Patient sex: M
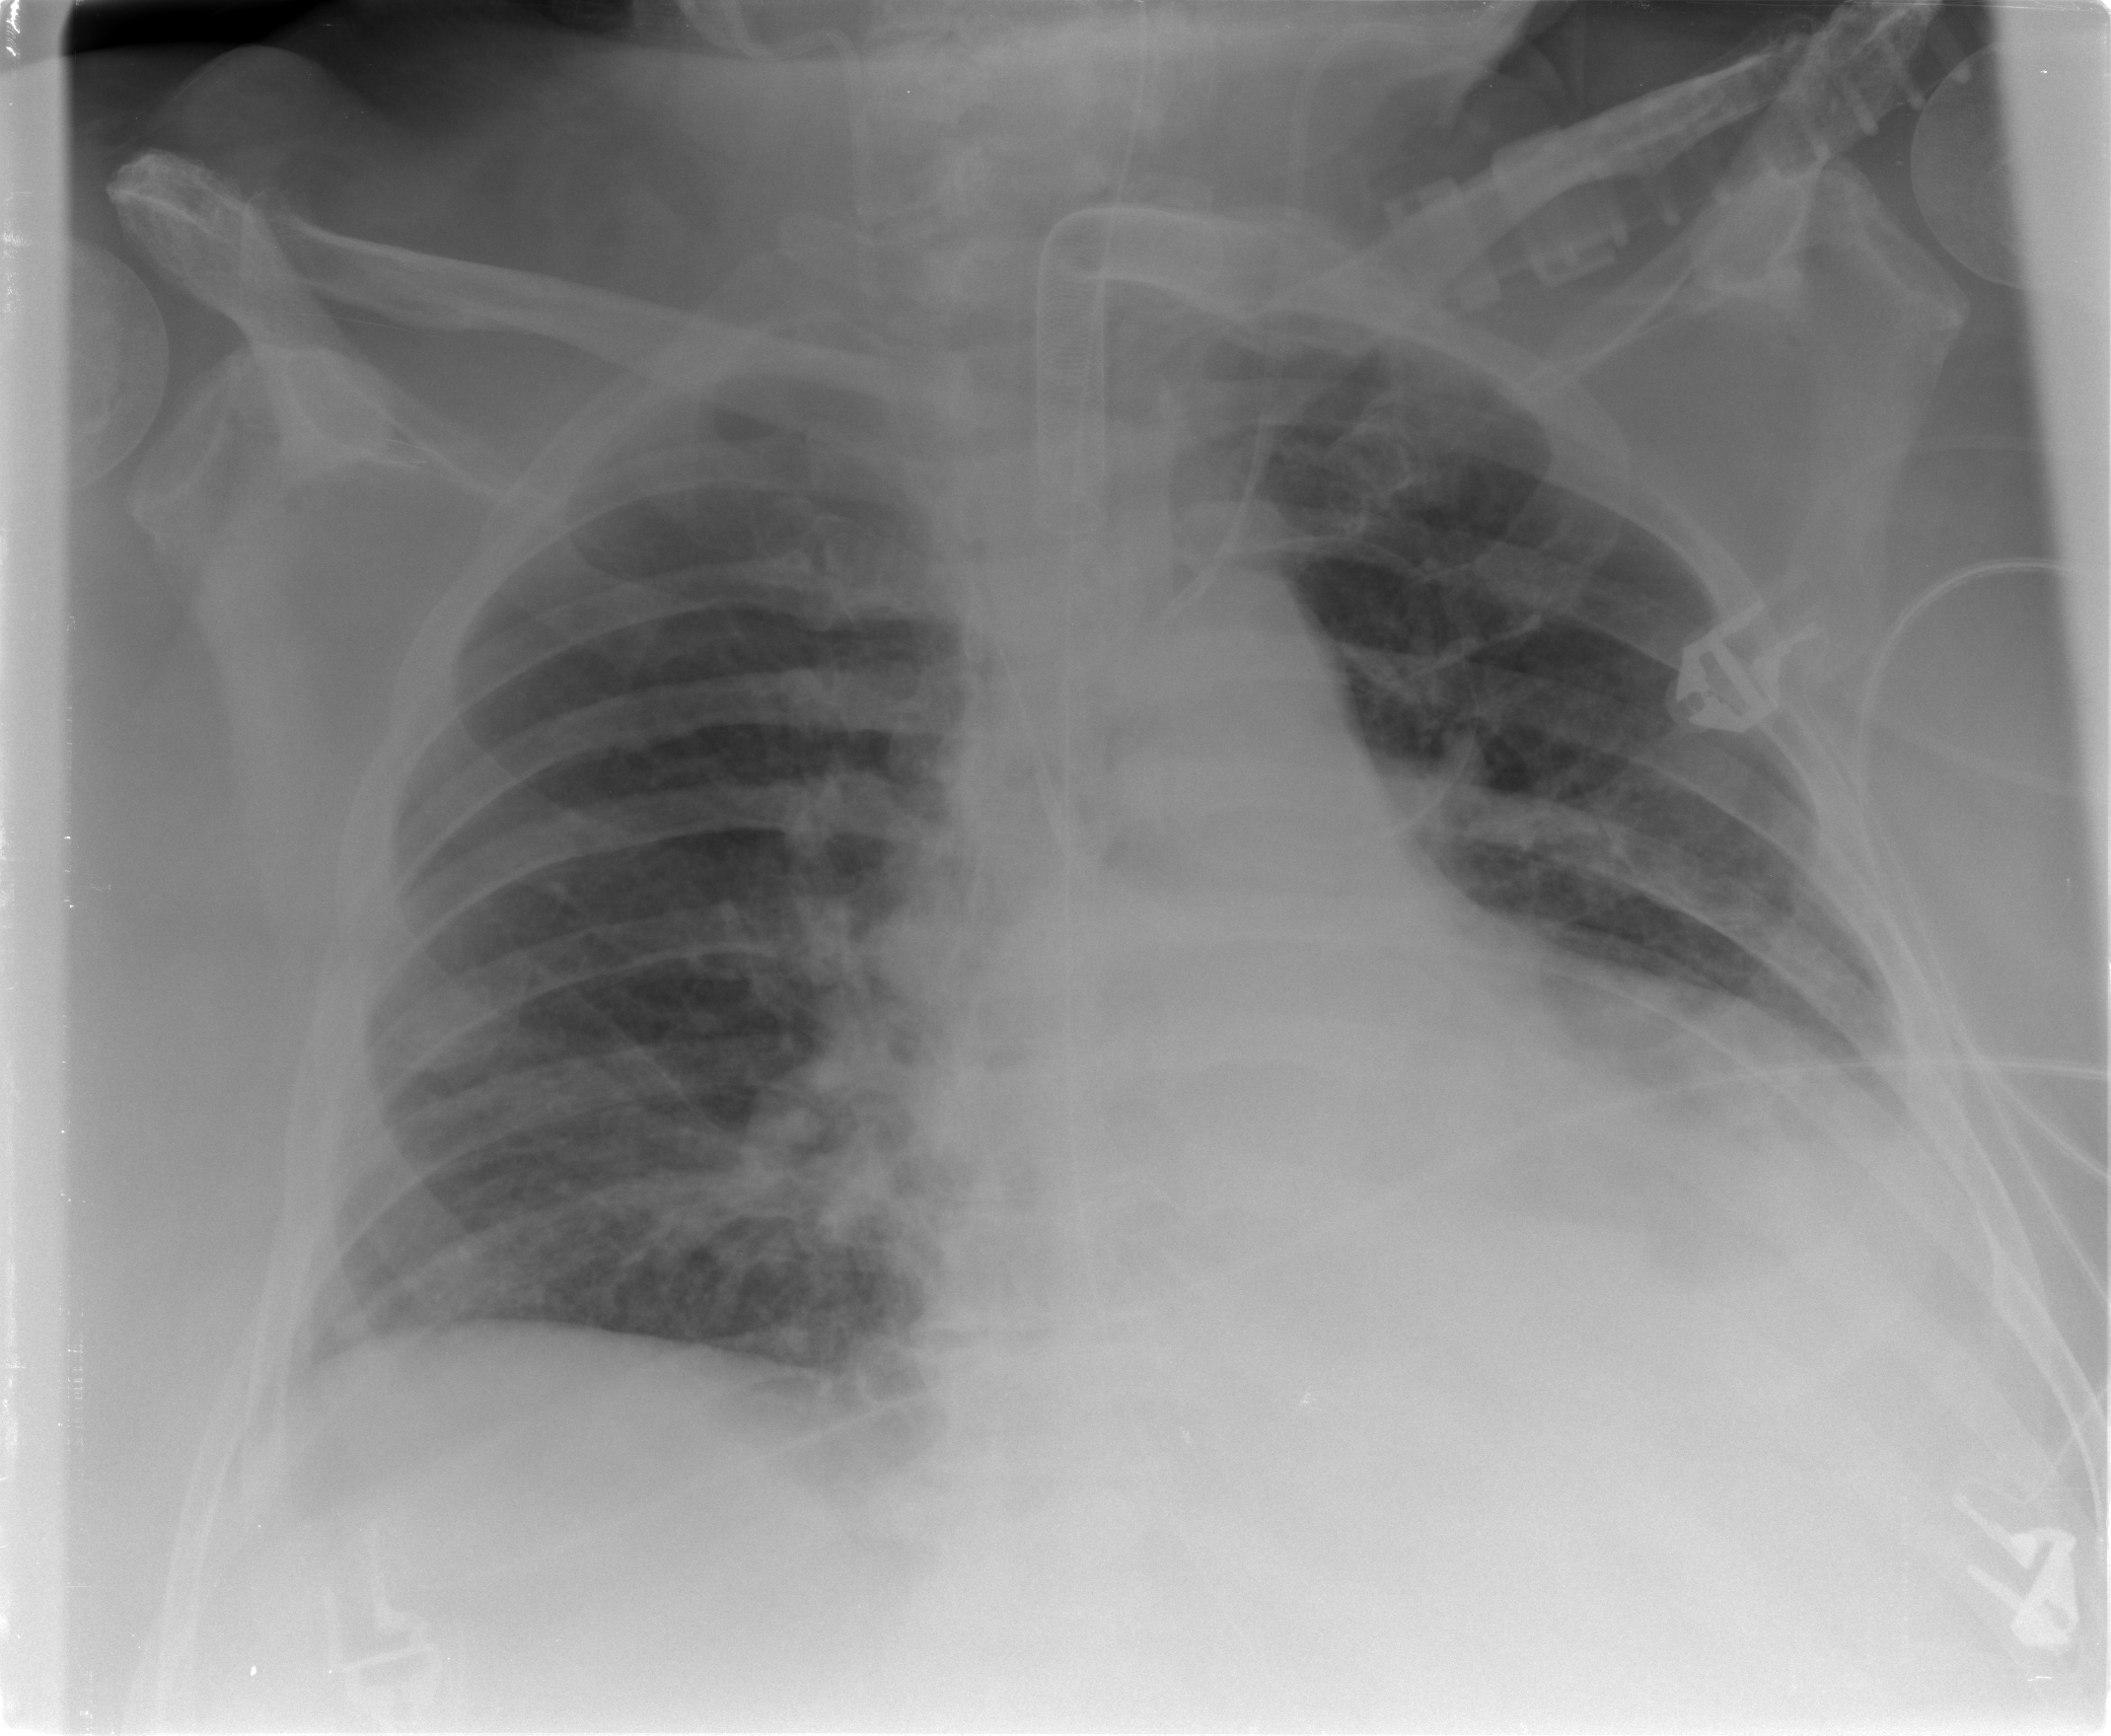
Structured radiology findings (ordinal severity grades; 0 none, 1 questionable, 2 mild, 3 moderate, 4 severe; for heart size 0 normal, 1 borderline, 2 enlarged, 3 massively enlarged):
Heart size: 3
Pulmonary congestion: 2
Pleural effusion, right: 0
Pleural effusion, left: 2
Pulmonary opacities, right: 0
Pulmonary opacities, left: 0
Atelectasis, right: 0
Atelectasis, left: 3